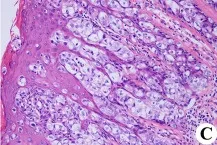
A 67-year-old patient with EMPD. Scattered epidermal Paget cells with a pleomorphic and hyperchromatic nucleus and abundant clear cytoplasm were located throughout the epidermis in nest-like structures in histopathologic examination of the excised specimen (x200; H&E stain) (C).
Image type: pathology (h&e)